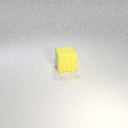
large yellow rubber cube